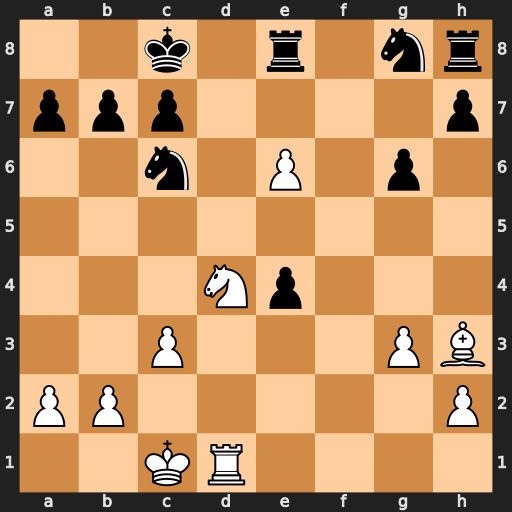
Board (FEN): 2k1r1nr/ppp4p/2n1P1p1/8/3Np3/2P3PB/PP5P/2KR4
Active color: w
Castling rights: -
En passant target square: -
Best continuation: e7+ Kb8 Nxc6+ bxc6 Rd8+